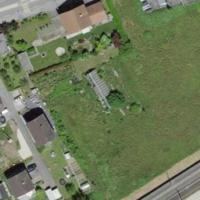
EUNIS habitat code: 55
Species observed at this site:
Corylus avellana